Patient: sex M, age 29
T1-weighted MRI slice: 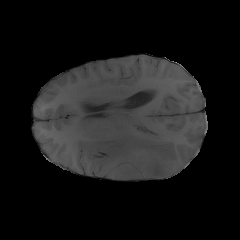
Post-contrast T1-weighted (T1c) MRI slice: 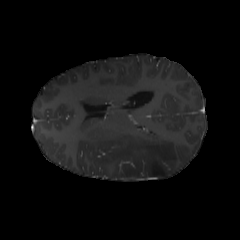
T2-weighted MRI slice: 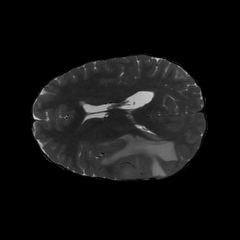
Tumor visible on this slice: yes
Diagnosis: Astrocytoma, IDH-mutant
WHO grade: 4